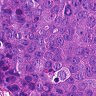
Metastatic tissue present: yes